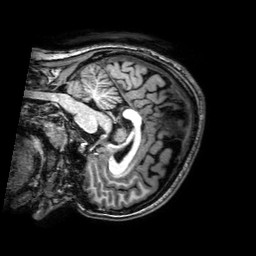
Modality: T1w
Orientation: sagittal
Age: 20
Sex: female
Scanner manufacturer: philips
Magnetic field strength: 3 T
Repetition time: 8.2 s
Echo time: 0.0037 s